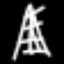
Label: The Eiffel Tower